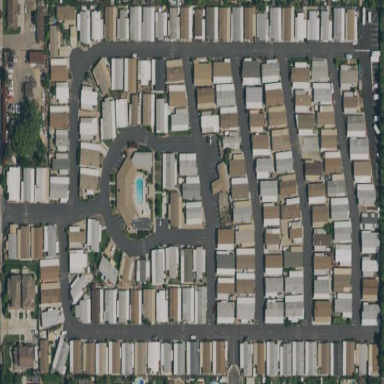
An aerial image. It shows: Residential area known as trailer park.